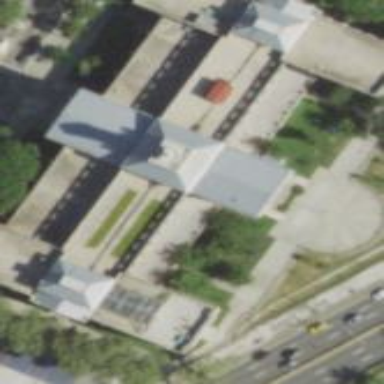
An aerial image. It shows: School building.